Question:
I am using Kendo dragdrop for my charts. Its woking fine for some of the charts where I use a different approach for showing the charts.
'''
<div id="ExertiveHeartRate" class="chartContainer"></div>
<div id="BloodPressure" class="chartContainer"></div>
$.ajax({
type: "GET",
url: createURL("AverageHeartRate", period1, period2, "<% = Session["id"] %>"),
dataType: "json",
contentType: "application/json; chartset=utf-8",
async:"false",
success: function (chartData) {
$(container).kendoChart({
dataSource: {
data: chartData
},
seriesColors: ["orangered"],
chartArea: {
background: ""
},
title: {
text: title,
},
legend: {
visible: false
},
seriesDefaults: {
type: "column",
gap: .5,
overlay: {
gradient: "none"
}
},
series: [{
field: "heartrate"
}],
categoryAxis: {
type: "date",
field: "createddate"
},
valueAxis: {
title: {
text: "Exertive HeartRate",
font: "14px Arial,Helvetica,sans-serif"
}
}
});
}
});
'''
If i create chart as above. drag-drop will not work. If I use the code as below, its working fine
'''
var dSource = getJsonData("BloodPressure", period1, period2, "<% = Session["id"] %>");
$(container).kendoChart({
dataSource: dSource,
seriesColors: ["#002EB8"],
title: {
text: title,
font: "14px Arial,Helvetica,sans-serif bold",
color: "#002EB8"
},
chartArea: {
background: ""
},
legend: {
visible: false
},
chartArea: {
background: ""
},
seriesDefaults: {
type:"column",
gap: .5,
overlay: {
gradient: "none"
}
},
series: [
{
name: "diastolic",
field: "diastolic",
categoryField: "createddate",
aggregate: "avg",
tooltip: {
visible: true
}],
categoryAxis: {
type: "date"
},
majorGridLines: {
visible: false
},
majorTicks: {
visible: false
}
}
});
'''
The code for doing the dragdrop is below:
'''
$(".chartContainer").kendoDraggable({
hint: function (e) {
debugger;
$("#" + e[0].id).addClass("dragStyle");
return e.clone();
},
dragstart: function (e) {
debugger;
e.currentTarget.hide();
},
dragend: function (e) {
if (!e.currentTarget.data("kendoDraggable").dropped) {
$("#" + e.currentTarget[0].id).addClass("dropStyle");
}
e.currentTarget.show();
}
});
$(".chartContainer").kendoDropTarget({
drop: function (e) {
$("#" + e.draggable.element[0].id).addClass("dropStyle");
$("#" + e.draggable.element[0].id).insertBefore("#" + e.dropTarget[0].id);
}
});
'''
$.ajax() function has something which blocks the dragdrop
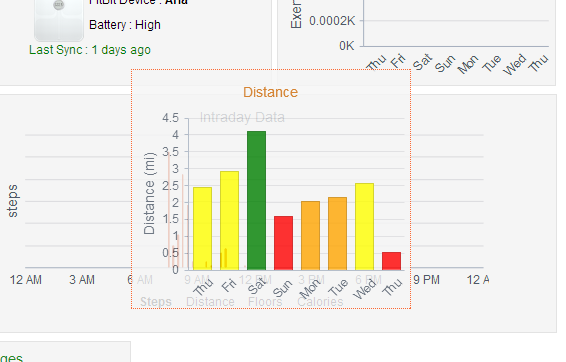
Answer: The '$(container)' is a bad jquery selector. It should most likely be more like '$('#container')'.
Also you may want to wait to register the drag and drop functionality of kendo until after the chart has been made. So at the end of your success function in the ajax function.
---
You can also take another approach. You don't need your data to make the chart in the first place. Just declare your chart as normal. You can then pass in your data into the chart after it has loaded.
'''
$.ajax({
url:...,
dataType:'json',
success: function(d){
$('#container').data('kendoChart').dataSource.data(d);
}
});
'''
You may want to display a loading image while you wait.